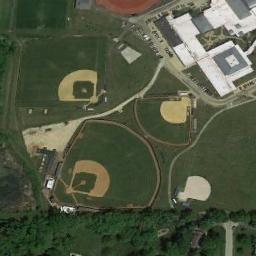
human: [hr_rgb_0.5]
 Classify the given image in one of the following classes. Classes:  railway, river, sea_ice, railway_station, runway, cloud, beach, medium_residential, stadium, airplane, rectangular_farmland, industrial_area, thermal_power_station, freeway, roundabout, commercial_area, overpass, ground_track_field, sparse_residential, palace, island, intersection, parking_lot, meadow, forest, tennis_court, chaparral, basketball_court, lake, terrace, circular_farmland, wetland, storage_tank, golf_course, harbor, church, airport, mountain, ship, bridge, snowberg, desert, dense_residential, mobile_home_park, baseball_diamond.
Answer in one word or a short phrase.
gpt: baseball_diamond